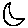
Label: moon